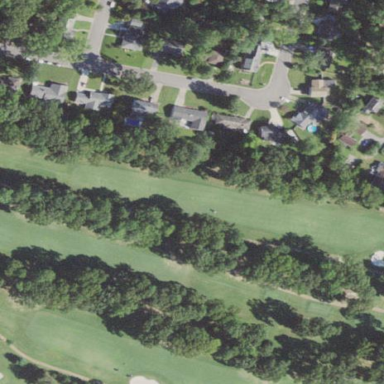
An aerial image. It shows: Area of rough grass used for golf.